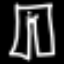
Label: pants